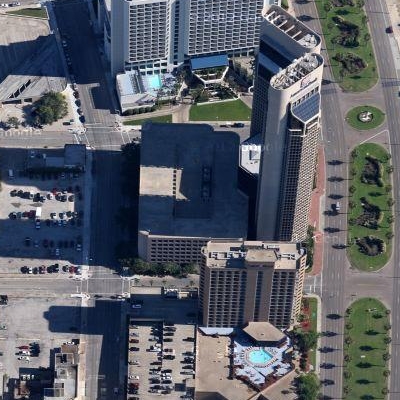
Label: Industry